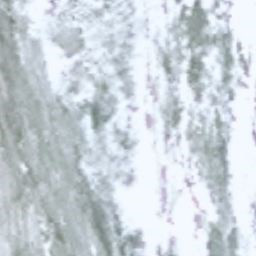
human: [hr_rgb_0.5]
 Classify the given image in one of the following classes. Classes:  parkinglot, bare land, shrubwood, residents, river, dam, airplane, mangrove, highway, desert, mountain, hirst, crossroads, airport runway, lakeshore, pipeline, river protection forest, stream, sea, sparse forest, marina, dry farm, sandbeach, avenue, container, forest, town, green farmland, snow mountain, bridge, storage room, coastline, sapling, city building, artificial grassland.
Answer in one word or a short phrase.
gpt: snow mountain